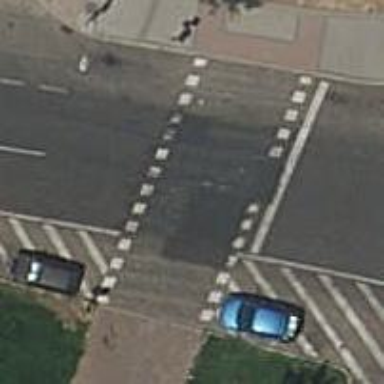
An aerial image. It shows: Crossing with traffic signals.